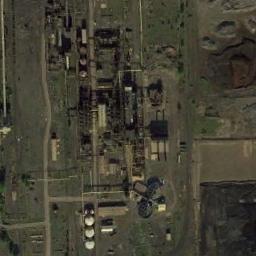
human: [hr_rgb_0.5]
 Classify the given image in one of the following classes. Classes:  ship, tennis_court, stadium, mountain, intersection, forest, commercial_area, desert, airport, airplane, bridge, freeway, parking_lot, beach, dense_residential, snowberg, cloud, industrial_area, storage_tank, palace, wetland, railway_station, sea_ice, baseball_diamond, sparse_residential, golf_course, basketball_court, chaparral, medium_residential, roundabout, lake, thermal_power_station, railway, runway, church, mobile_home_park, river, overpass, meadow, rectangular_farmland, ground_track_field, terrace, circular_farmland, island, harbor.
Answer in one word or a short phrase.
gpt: industrial_area